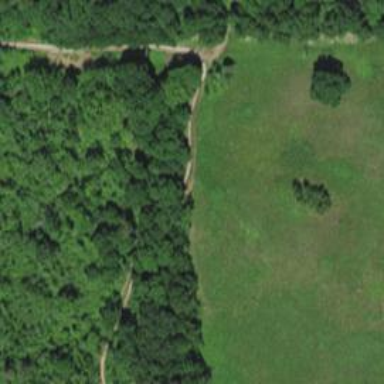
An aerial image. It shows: Natural path.